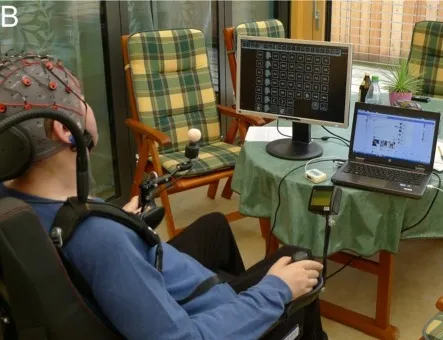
End user 5 during testing of the prototype. (B) shows him in his wheelchair during testing on day 1.
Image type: medical_photograph (other_medical_photograph)